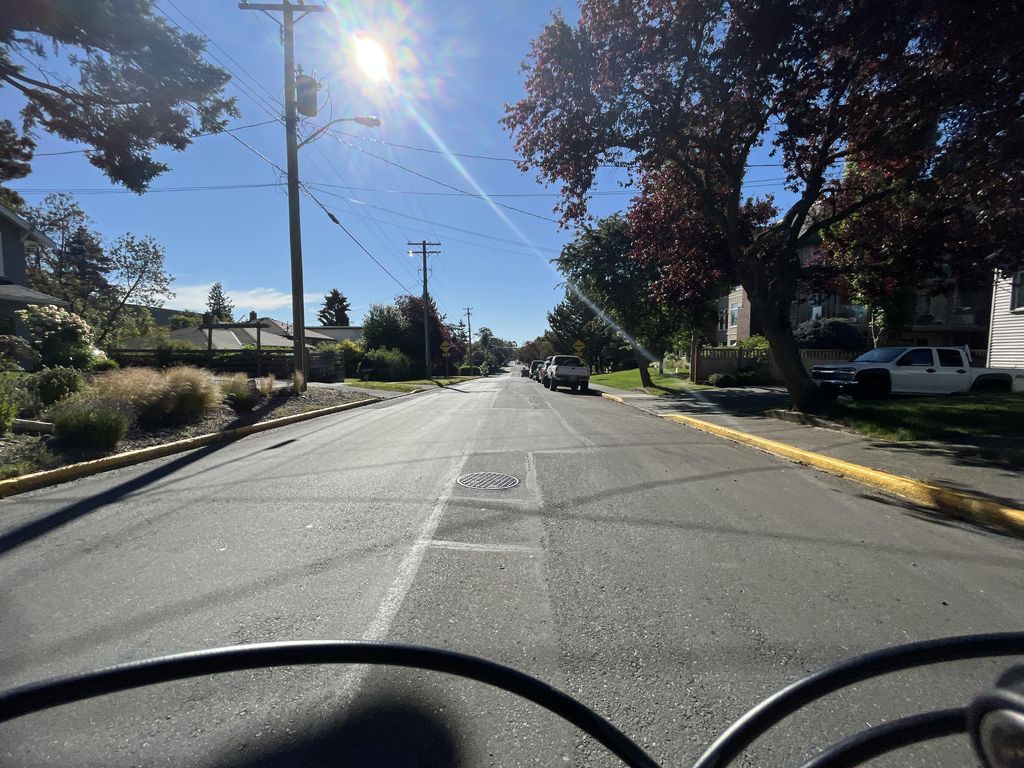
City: victoria